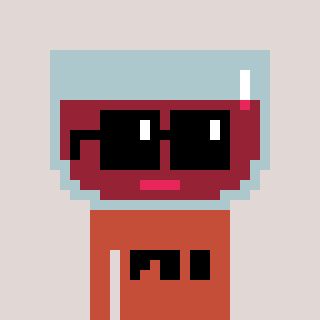
a pixel art character with square black sunglasses, a wine-shaped head and a rust-colored body on a warm background